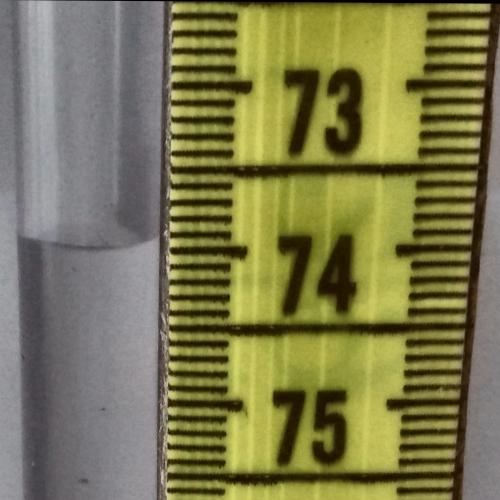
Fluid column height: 73.9 cm